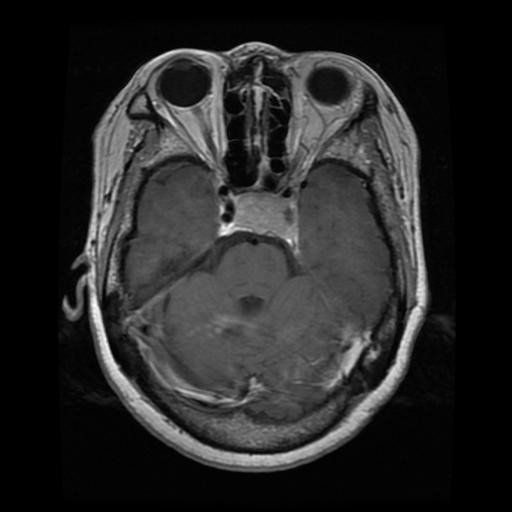
Label: pituitary